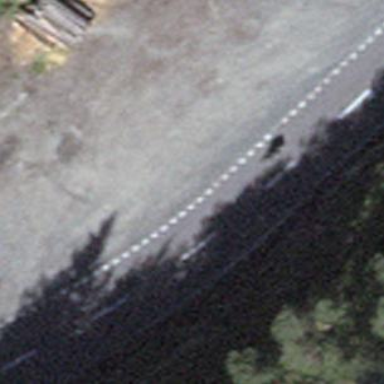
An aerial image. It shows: Parking area with gravel surface.